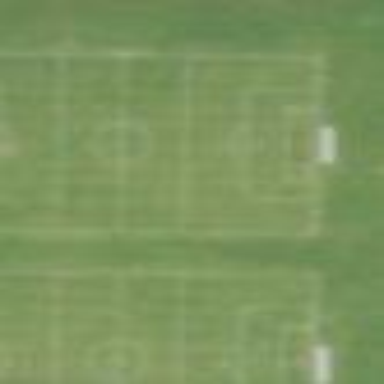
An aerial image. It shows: Soccer pitch for outdoor sports and leisure activities.